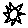
Label: sun